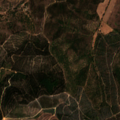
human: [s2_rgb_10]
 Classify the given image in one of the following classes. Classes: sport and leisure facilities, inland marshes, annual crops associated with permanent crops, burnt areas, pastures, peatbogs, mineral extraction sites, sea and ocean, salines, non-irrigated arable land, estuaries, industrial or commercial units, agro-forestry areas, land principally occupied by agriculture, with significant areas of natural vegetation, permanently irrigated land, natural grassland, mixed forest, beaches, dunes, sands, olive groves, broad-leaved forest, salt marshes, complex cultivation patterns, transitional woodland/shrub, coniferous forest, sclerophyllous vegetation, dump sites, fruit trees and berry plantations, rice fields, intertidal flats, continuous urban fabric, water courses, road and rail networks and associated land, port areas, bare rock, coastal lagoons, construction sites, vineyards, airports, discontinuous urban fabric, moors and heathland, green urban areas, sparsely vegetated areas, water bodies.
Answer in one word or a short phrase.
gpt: non-irrigated arable land, broad-leaved forest, transitional woodland/shrub